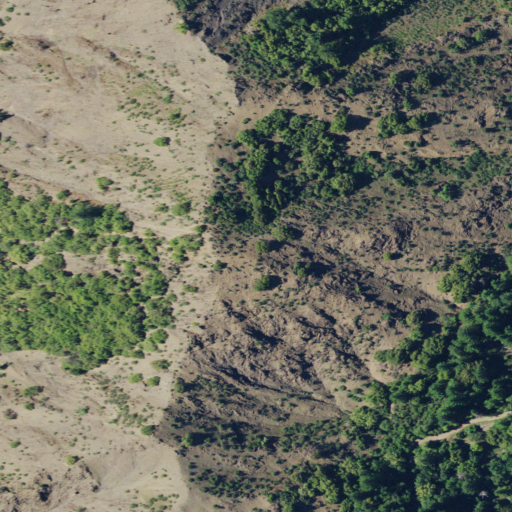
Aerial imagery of mountain in California named Little Black Rock containing shrub, evergreen forest, and deciduous forest